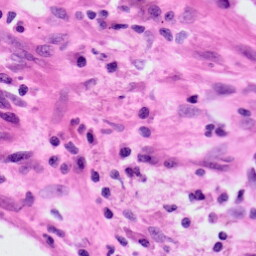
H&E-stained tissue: Lung